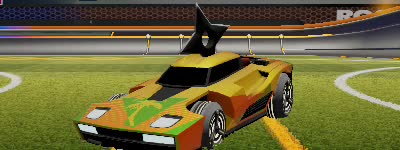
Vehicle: breakout